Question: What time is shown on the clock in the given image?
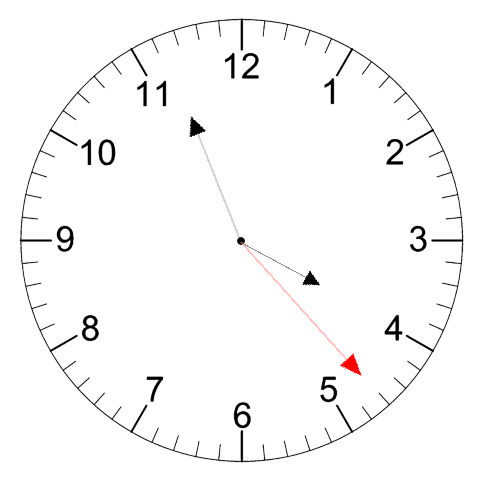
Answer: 03:56:23